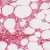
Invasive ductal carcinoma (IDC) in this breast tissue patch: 0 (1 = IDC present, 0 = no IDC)